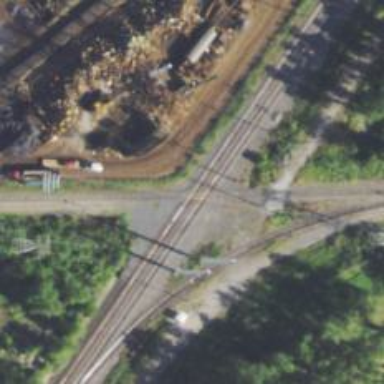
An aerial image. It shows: Railway crossing.